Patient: sex F, age 28
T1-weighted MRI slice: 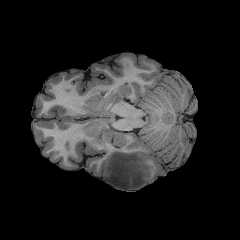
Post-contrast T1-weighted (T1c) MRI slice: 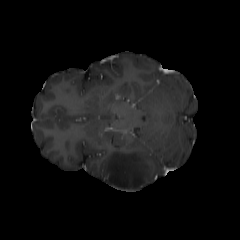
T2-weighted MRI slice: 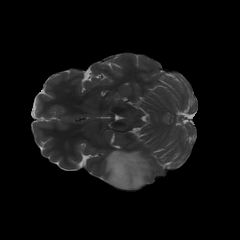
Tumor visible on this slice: yes
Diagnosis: Astrocytoma, IDH-mutant
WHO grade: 2